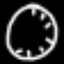
Label: clock